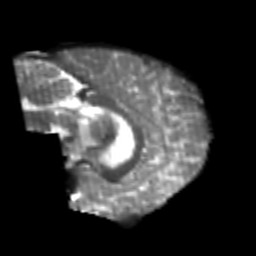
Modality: T2w
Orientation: sagittal
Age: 22
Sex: male
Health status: healthy
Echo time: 0.074 s